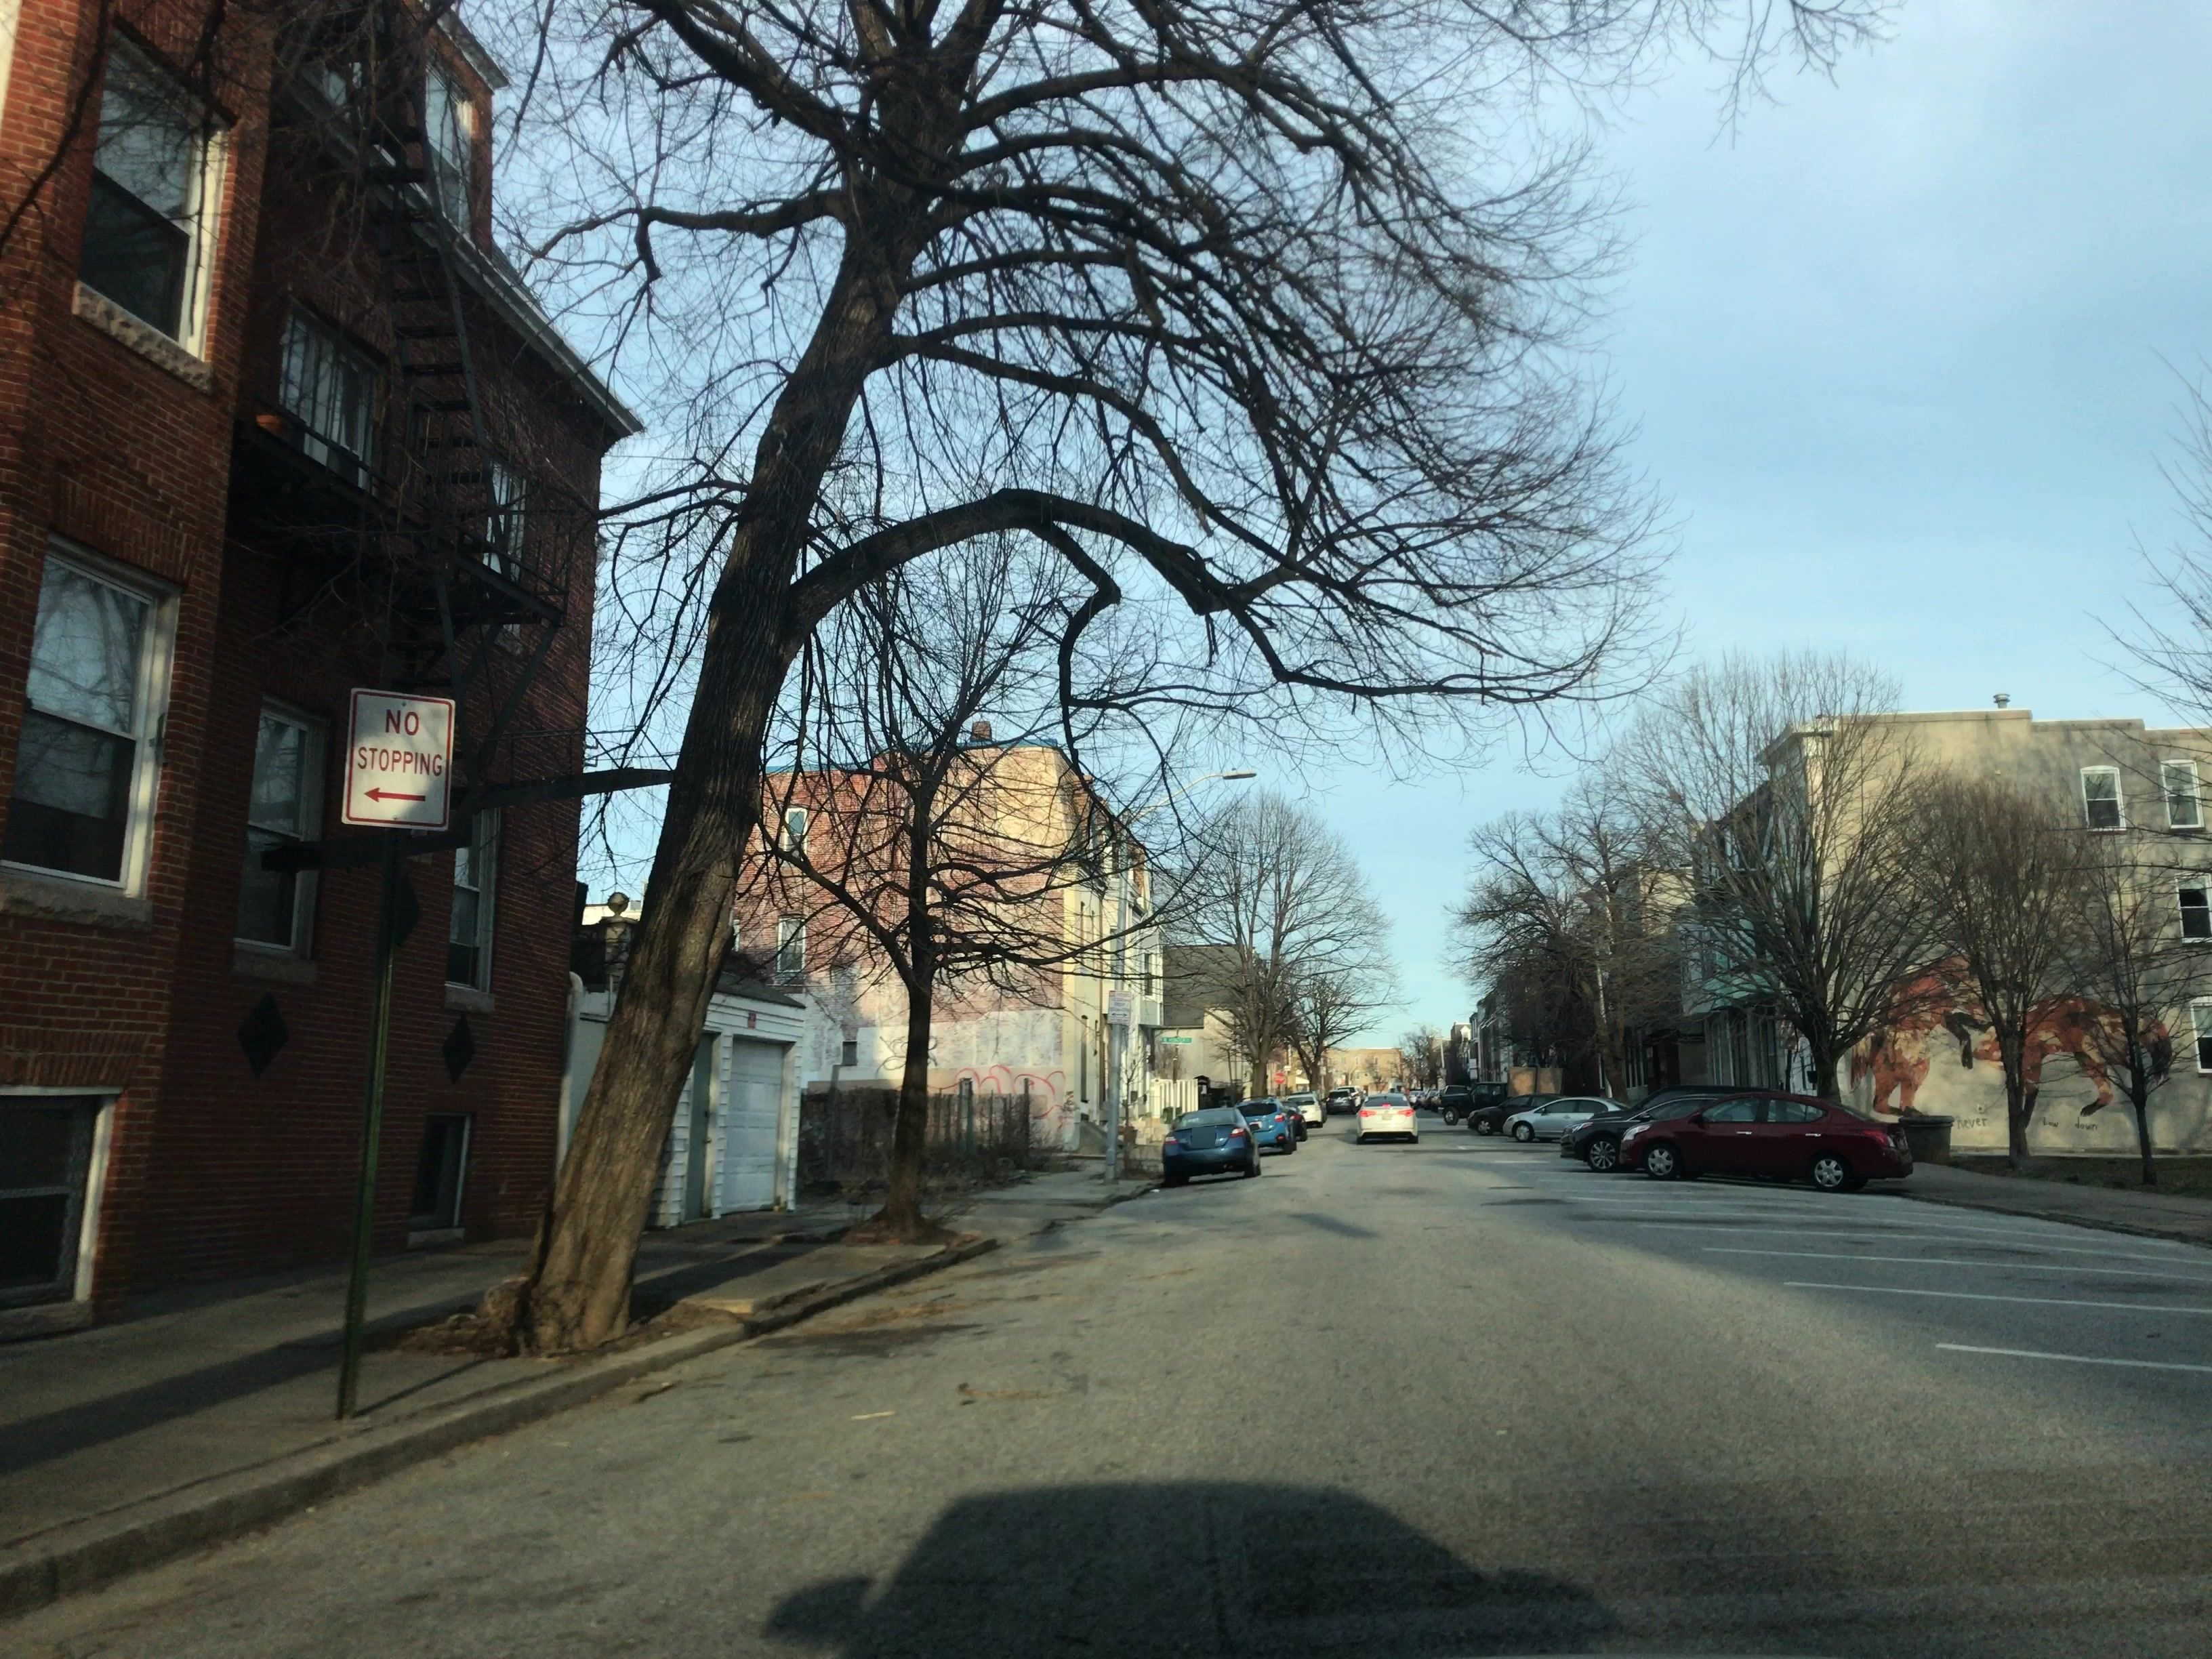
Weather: snowy
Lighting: day
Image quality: good
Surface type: driving surface
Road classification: residential
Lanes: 1
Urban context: urban centre
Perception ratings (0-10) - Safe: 6.29, Lively: 7.12, Beautiful: 9.01, Boring: 4.78, Depressing: 2.84, Wealthy: 4.57